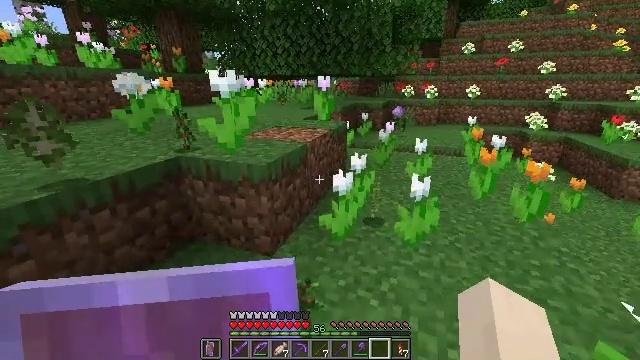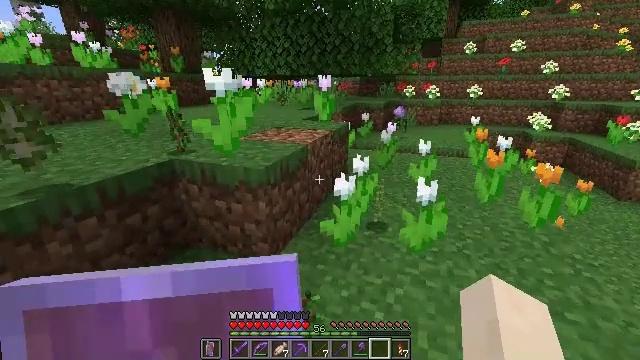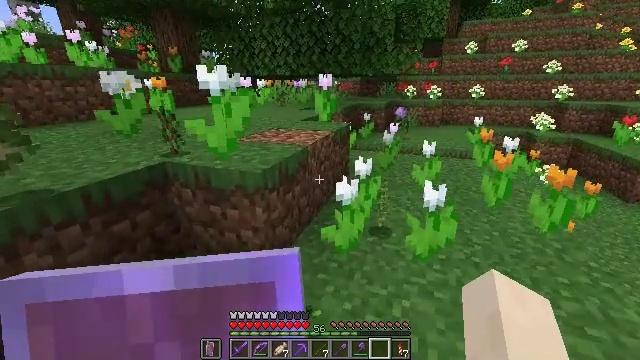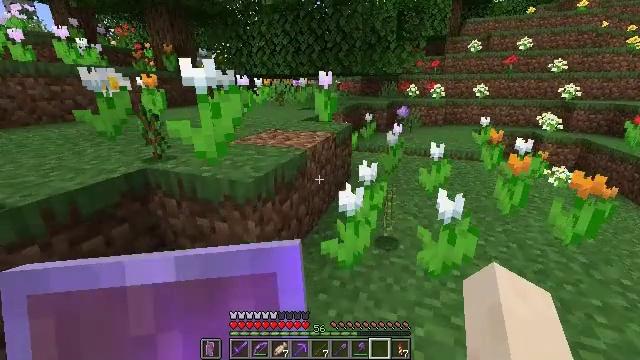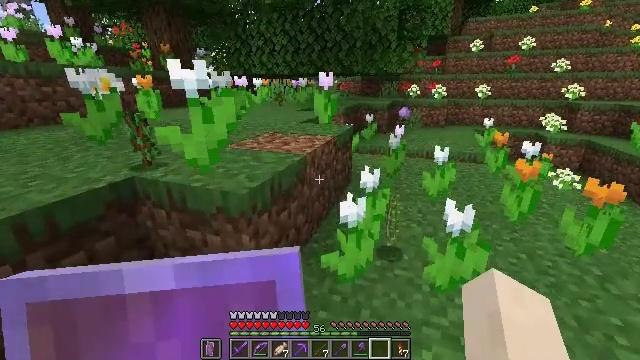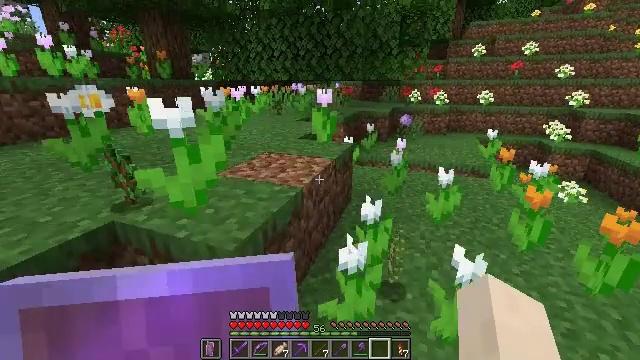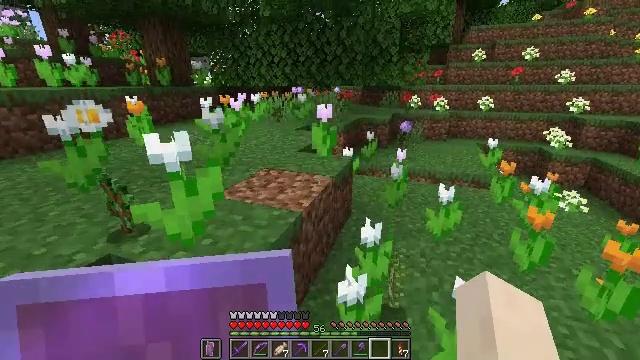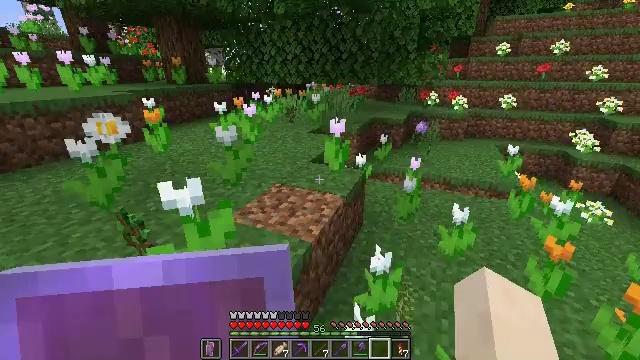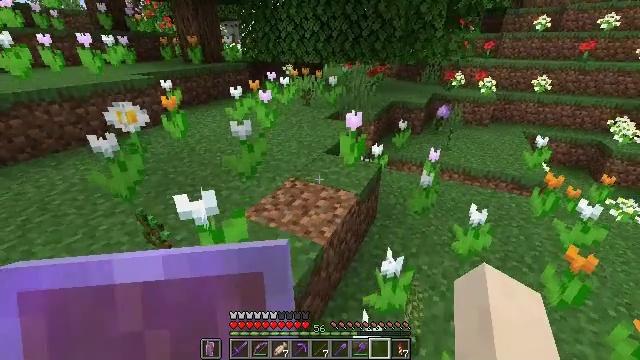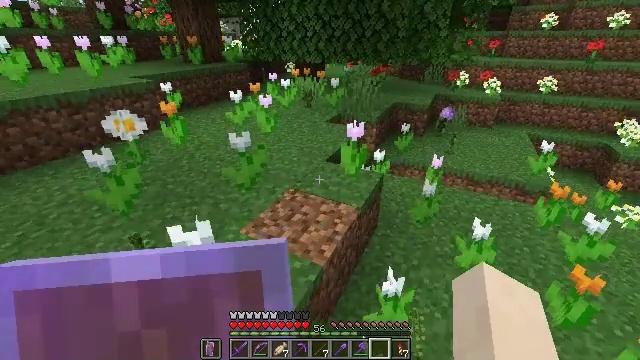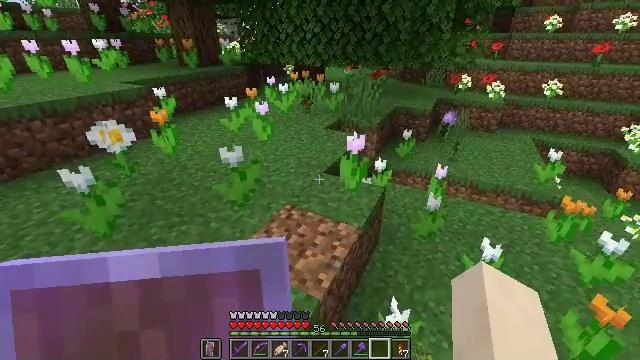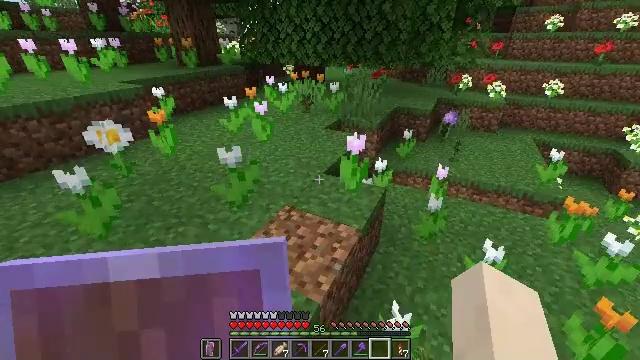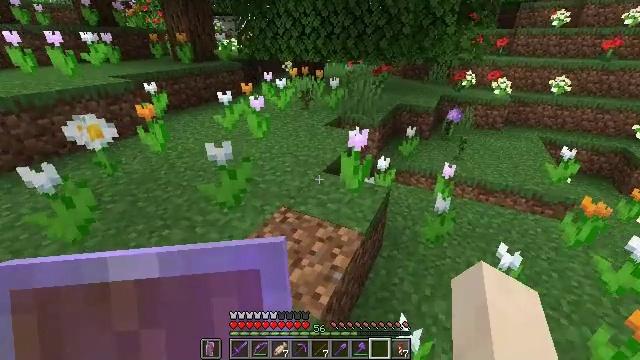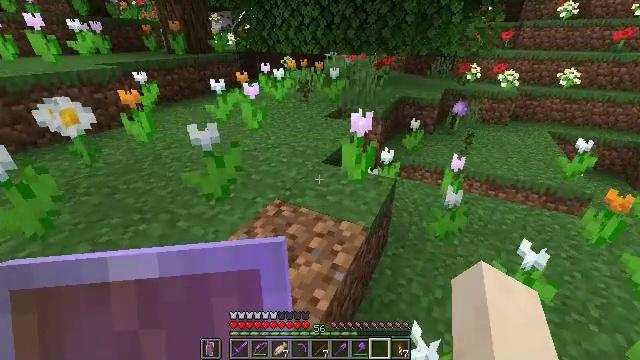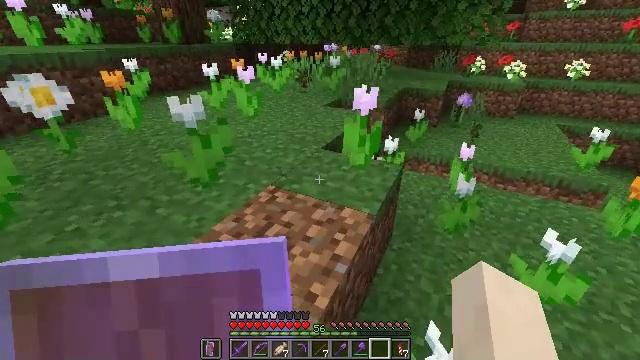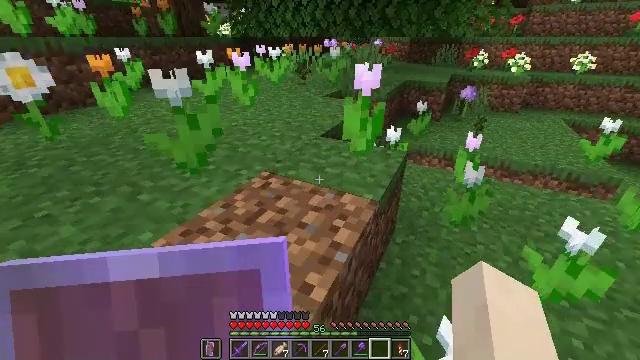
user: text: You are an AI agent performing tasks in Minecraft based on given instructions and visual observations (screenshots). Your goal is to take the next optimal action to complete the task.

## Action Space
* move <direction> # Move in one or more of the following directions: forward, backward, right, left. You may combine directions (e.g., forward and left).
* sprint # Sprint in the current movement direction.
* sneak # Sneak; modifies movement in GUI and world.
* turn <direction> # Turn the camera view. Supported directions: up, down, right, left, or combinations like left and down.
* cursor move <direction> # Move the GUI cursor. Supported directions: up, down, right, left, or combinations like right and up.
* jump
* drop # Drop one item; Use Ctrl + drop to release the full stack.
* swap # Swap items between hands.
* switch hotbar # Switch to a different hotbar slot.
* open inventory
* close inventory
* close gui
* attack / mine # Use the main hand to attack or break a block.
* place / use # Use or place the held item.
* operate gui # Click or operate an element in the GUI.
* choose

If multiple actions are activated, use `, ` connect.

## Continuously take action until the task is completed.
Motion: motion action
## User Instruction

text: Break the pink tulip to gather it.
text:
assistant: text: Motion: move forward
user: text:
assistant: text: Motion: move forward
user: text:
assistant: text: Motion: move forward
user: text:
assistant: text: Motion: move forward
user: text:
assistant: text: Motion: move forward, jump
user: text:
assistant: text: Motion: move forward, jump
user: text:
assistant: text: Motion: move forward, turn left and down, jump
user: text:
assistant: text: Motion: move forward, turn left and down, jump
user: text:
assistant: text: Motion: move forward, turn down
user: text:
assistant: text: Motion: move forward
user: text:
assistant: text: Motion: move forward
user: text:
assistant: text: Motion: move forward
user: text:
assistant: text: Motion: move forward
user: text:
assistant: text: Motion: move forward
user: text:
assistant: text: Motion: move forward
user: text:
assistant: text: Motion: move forward
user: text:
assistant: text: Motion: move forward
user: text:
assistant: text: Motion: move forward
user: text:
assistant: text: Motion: move forward
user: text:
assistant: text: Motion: move forward
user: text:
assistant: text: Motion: move forward, jump
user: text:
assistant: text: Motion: move forward, jump
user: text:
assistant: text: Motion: move forward, jump
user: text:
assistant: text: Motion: move forward, turn down
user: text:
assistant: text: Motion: move forward, turn left and down
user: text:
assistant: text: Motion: move forward, turn left and down
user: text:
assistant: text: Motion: move forward, turn down
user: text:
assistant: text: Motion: move forward and move right, turn down
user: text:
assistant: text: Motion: move forward and move right
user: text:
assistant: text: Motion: move forward and move right